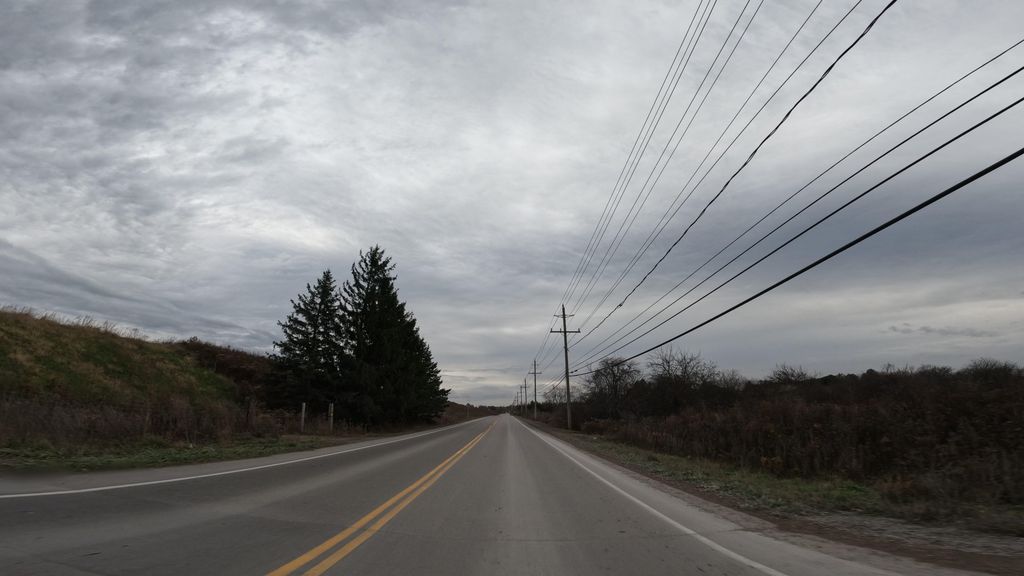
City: hamilton